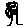
Label: tree